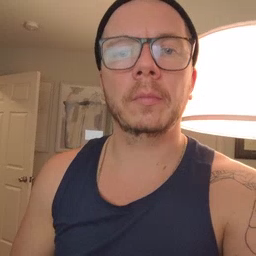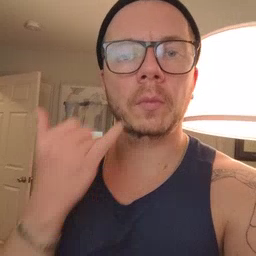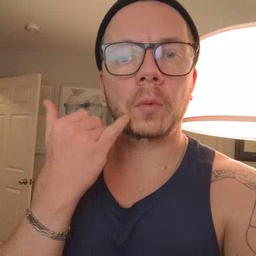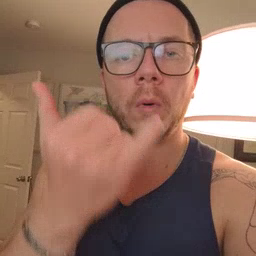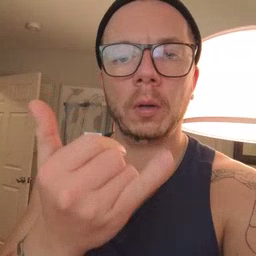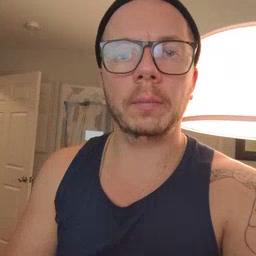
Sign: callonphone